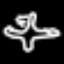
Label: airplane